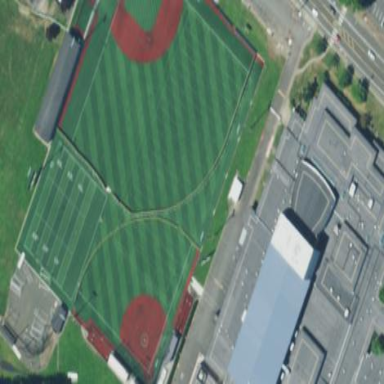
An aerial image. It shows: Softball pitch for leisure land activities.